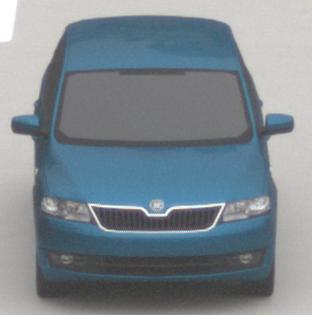
Make: Skoda
Model: Rapid Spaceback 1.2 TSI
Detailed model: Rapid Spaceback
Model produced from: 2013/10
Model produced until: 2015/04
Doors: 5
Color: blue
Road condition: dry road
Daytime: midday
Contrast: low contrast